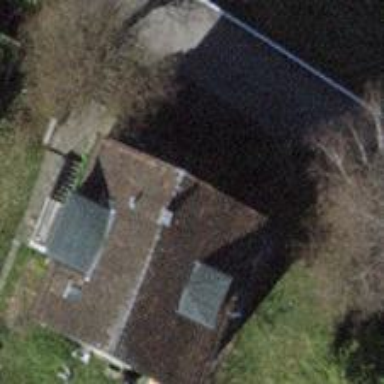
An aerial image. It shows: Building with gabled roof.